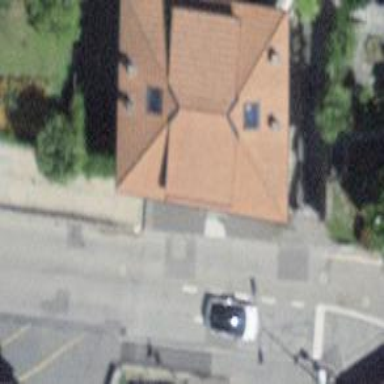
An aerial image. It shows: Detached building with gabled roof.